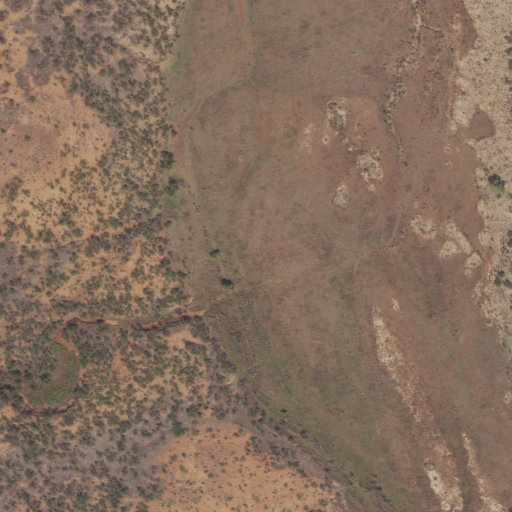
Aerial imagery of valley in Texas named Red Arroyo containing shrub and open water